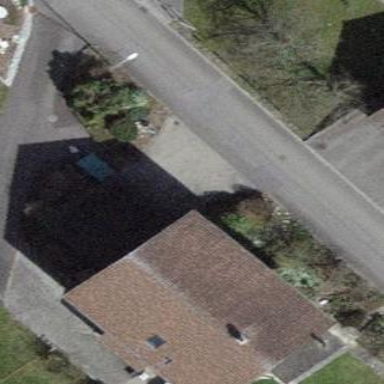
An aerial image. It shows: Detached building with tile roof.